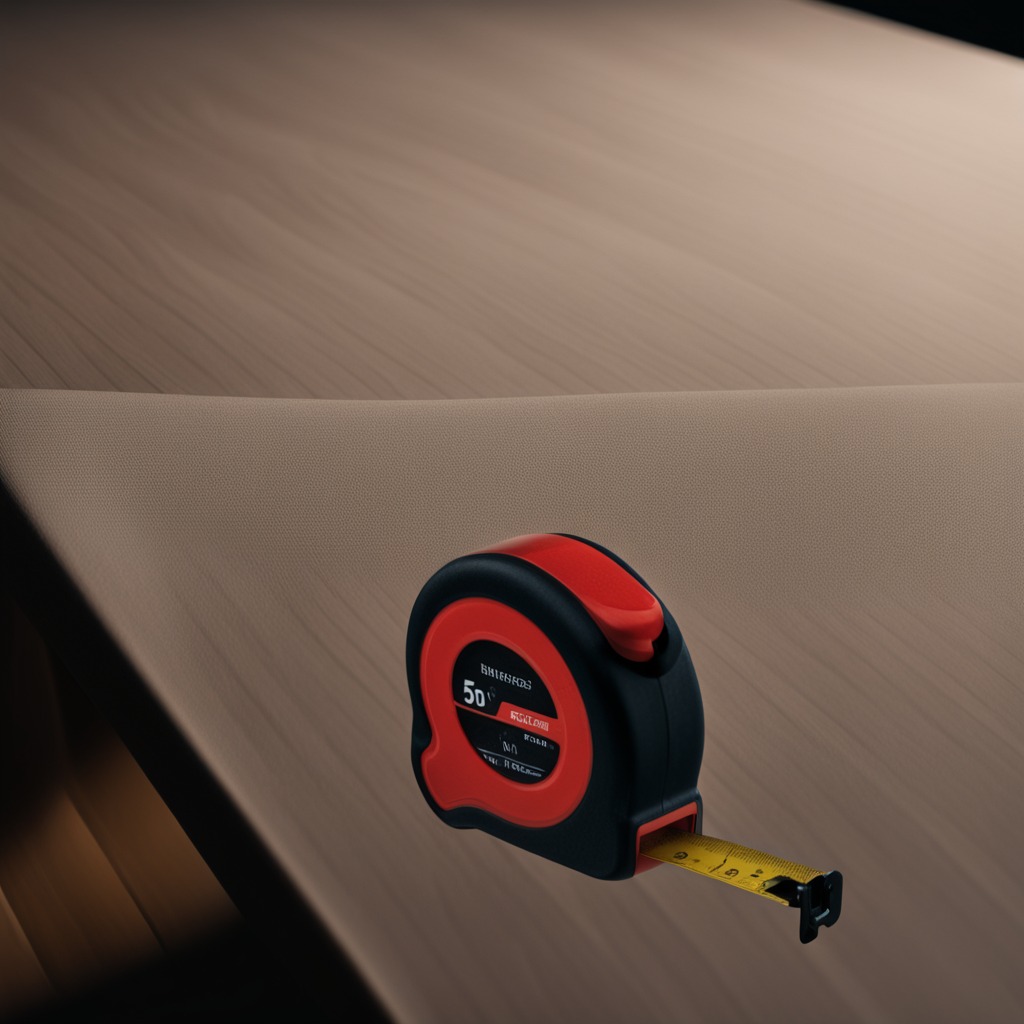
A measuring tape is lying on the wooden table.